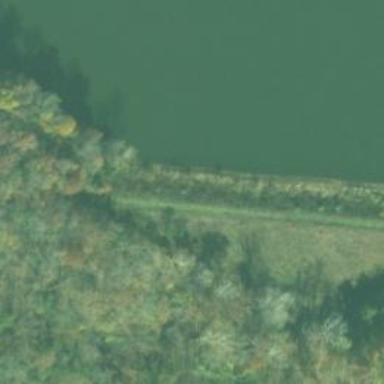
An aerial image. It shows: Reservoir.